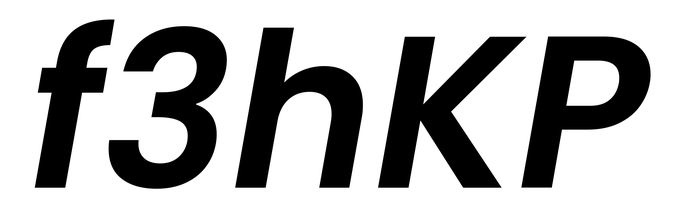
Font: Poppins-SemiBoldItalic